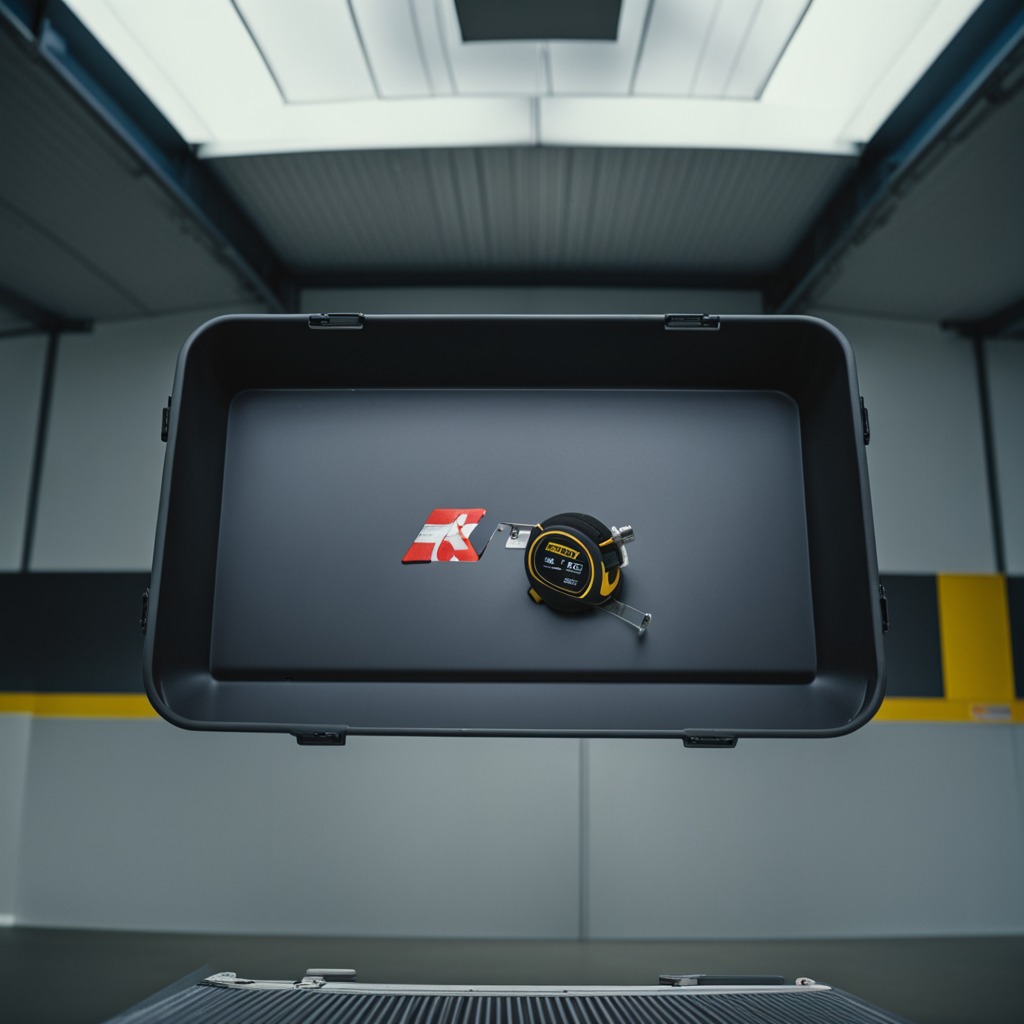
A measuring tape lies on the toolbox surface in an airplane hangar workshop 8K.